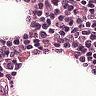
Metastatic tissue present: no